Field crop: maize
Growth stage: 2
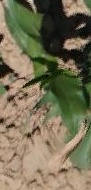
Species: maize